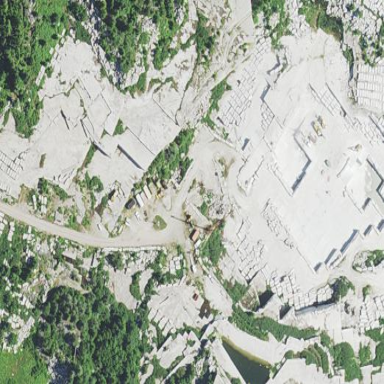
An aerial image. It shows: Quarry that is man-made.